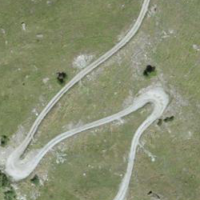
EUNIS habitat code: 26
Species observed at this site:
Aster alpinus
Erebia euryale
Lasiommata maera